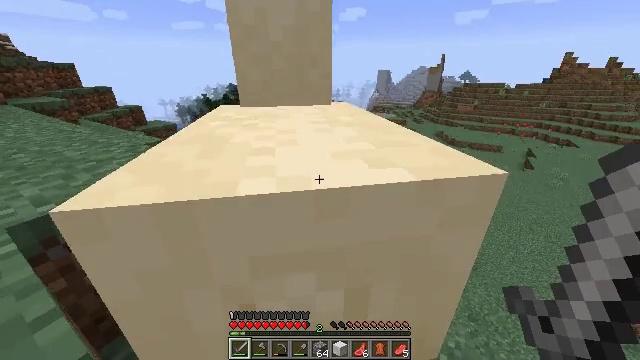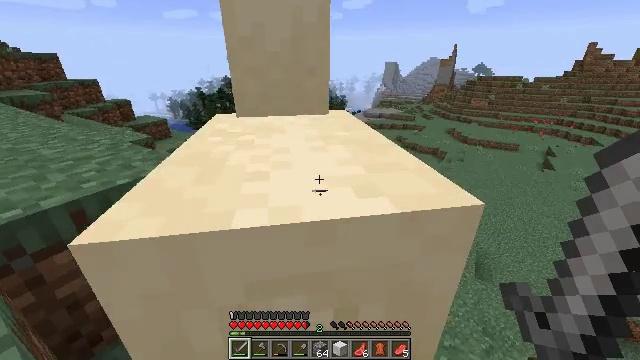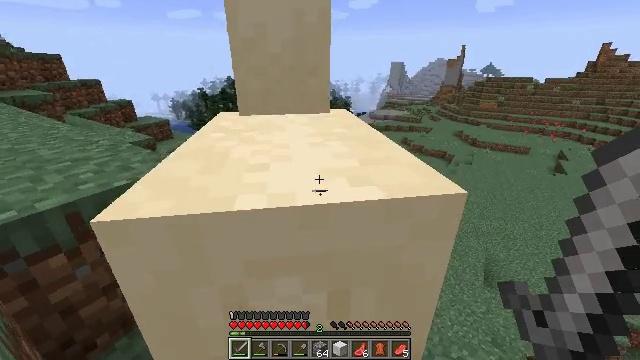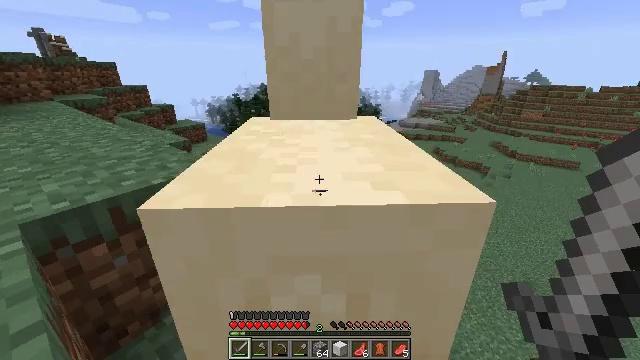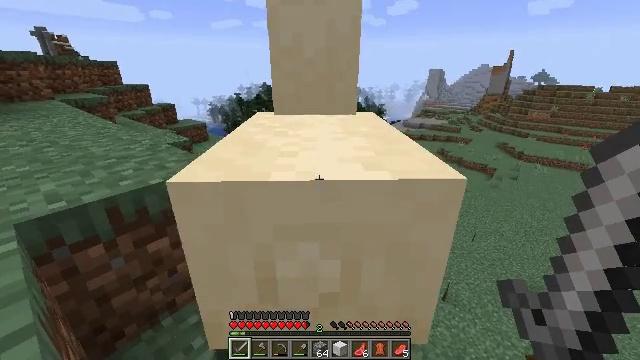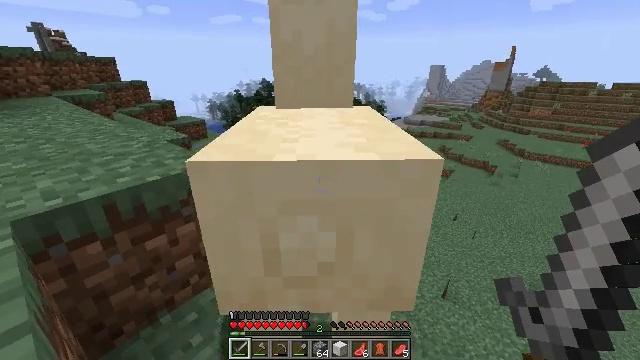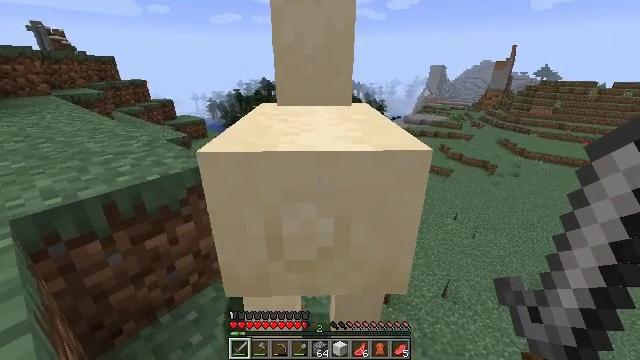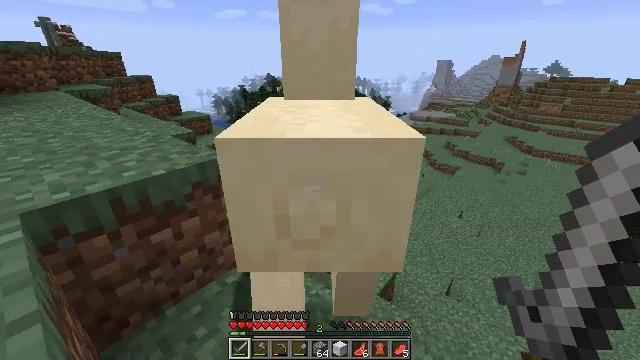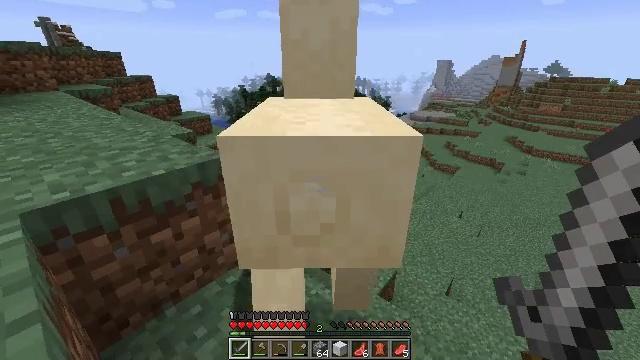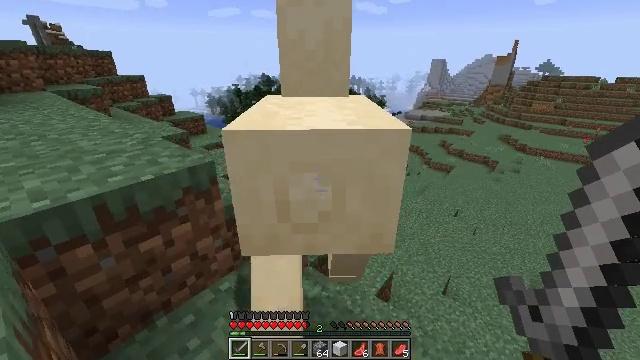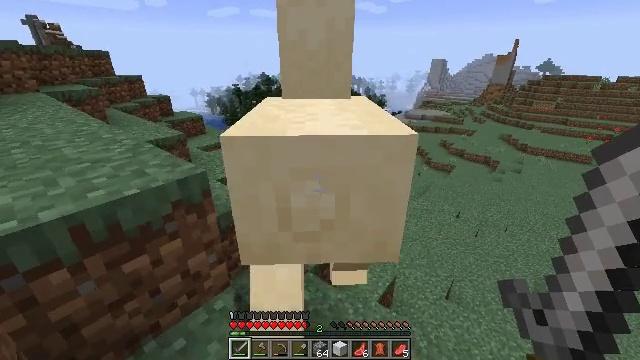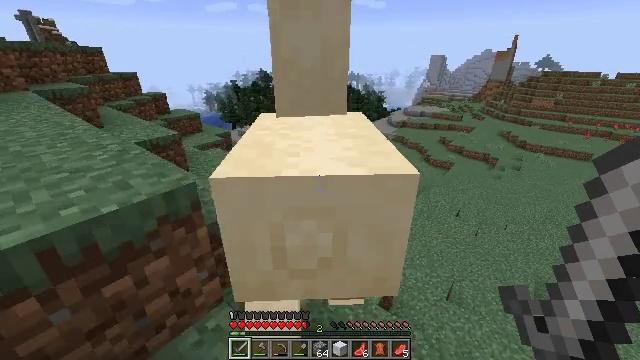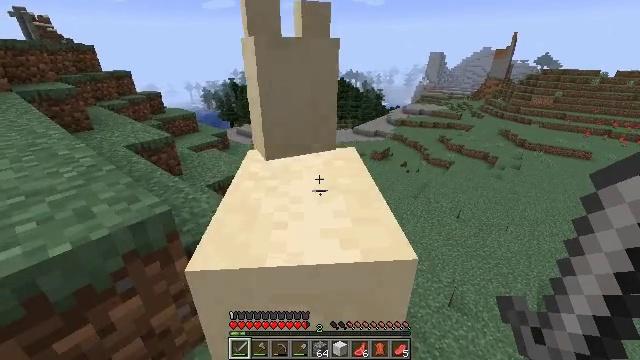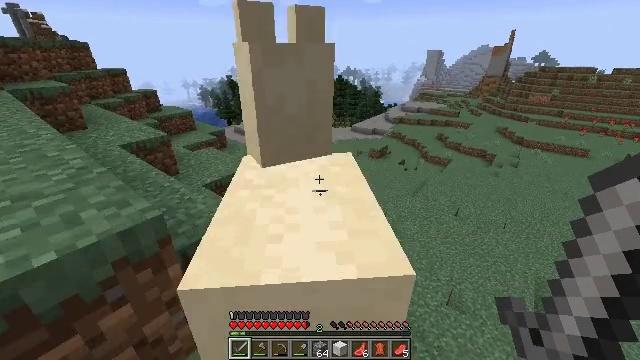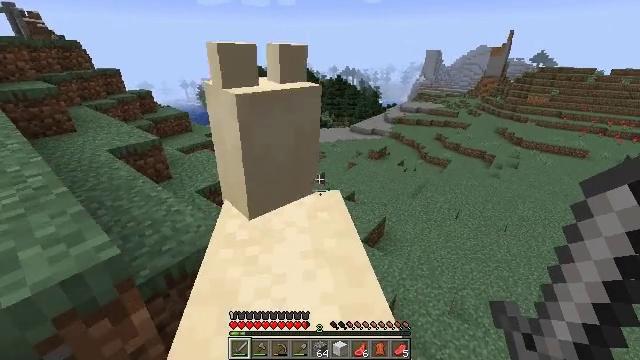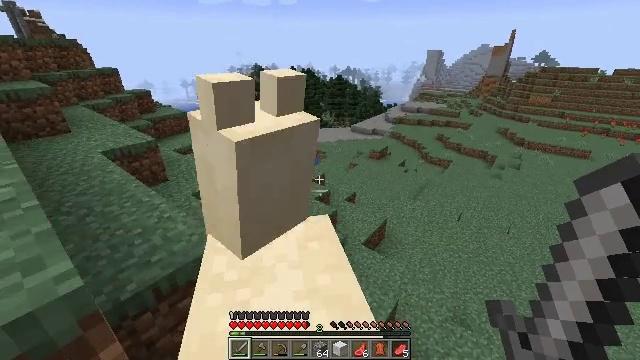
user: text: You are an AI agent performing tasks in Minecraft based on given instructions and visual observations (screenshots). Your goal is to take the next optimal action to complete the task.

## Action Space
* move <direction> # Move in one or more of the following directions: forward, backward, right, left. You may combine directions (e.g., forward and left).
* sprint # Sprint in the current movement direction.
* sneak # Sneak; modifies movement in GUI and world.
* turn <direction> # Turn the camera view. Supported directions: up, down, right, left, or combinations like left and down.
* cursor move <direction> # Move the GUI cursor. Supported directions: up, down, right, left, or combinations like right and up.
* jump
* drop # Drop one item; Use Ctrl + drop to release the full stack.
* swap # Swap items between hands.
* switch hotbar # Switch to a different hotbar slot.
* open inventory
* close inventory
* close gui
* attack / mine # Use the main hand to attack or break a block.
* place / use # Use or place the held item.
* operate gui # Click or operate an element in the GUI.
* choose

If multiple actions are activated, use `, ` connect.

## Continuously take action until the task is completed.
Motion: motion action
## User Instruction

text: Kill the llama.
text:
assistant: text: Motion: attack / mine
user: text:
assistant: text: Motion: attack / mine
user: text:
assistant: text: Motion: turn left and up, attack / mine
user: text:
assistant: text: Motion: attack / mine
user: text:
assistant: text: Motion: attack / mine
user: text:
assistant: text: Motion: attack / mine
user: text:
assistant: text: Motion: turn left, attack / mine
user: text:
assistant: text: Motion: attack / mine
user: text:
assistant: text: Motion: move forward, turn right, attack / mine
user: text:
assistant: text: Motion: move forward, attack / mine
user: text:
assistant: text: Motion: move forward, attack / mine
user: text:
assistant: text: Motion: move forward, attack / mine
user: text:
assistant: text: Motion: move forward, attack / mine
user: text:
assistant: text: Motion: move forward, attack / mine
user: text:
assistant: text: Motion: move forward, attack / mine
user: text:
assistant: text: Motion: move forward, turn left and down
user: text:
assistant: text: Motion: move forward, turn left and down
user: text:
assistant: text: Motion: move forward, attack / mine
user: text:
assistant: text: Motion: attack / mine
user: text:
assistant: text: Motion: attack / mine
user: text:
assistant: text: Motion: turn left and down
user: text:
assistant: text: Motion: turn down, attack / mine
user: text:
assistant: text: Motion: turn down, attack / mine
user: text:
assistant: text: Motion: move forward, turn left, attack / mine
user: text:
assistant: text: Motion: move forward, turn left and up
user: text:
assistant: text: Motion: move forward, turn up, attack / mine
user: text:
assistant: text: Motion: attack / mine